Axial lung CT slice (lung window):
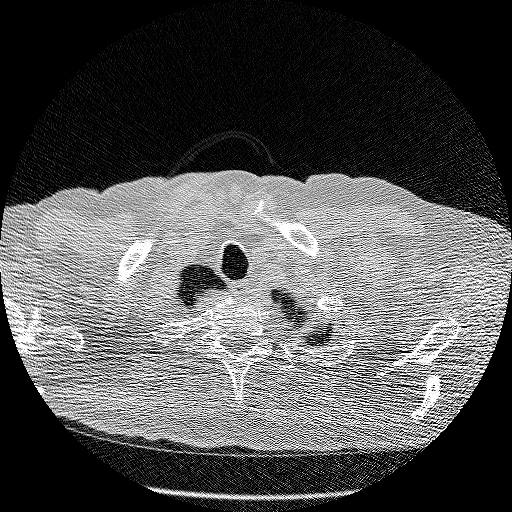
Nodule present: no